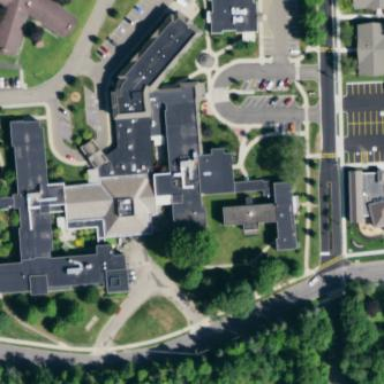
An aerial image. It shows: Retirement home.